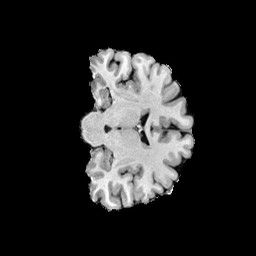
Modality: T1w
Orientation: coronal